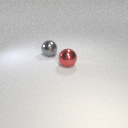
large red metal sphere to the right of large gray metal sphere